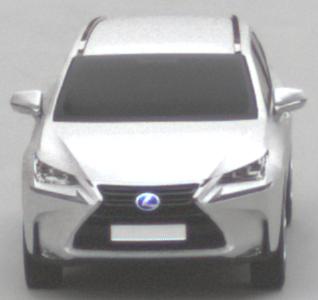
Make: Lexus
Model: NX 300h
Detailed model: NX (AZ1)
Model produced from: 2017/11
Model produced until: 2018/08
Doors: 5
Color: white
Road condition: dry road
Daytime: midday
Contrast: low contrast